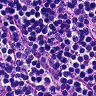
Metastatic tissue present: no